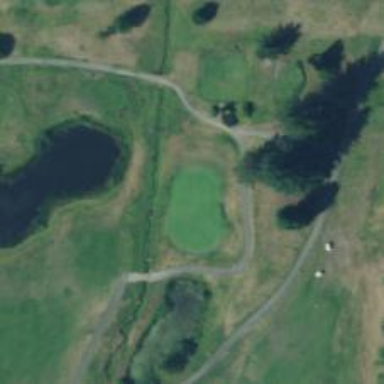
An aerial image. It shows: Golf hole.